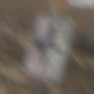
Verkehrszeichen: VerlaufVorfahrtsstrasse2
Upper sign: VorfahrtGewaehren
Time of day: MorningAfternoon
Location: Outdoor (Nature)
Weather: Overcast
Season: NotSpecified
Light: Natural